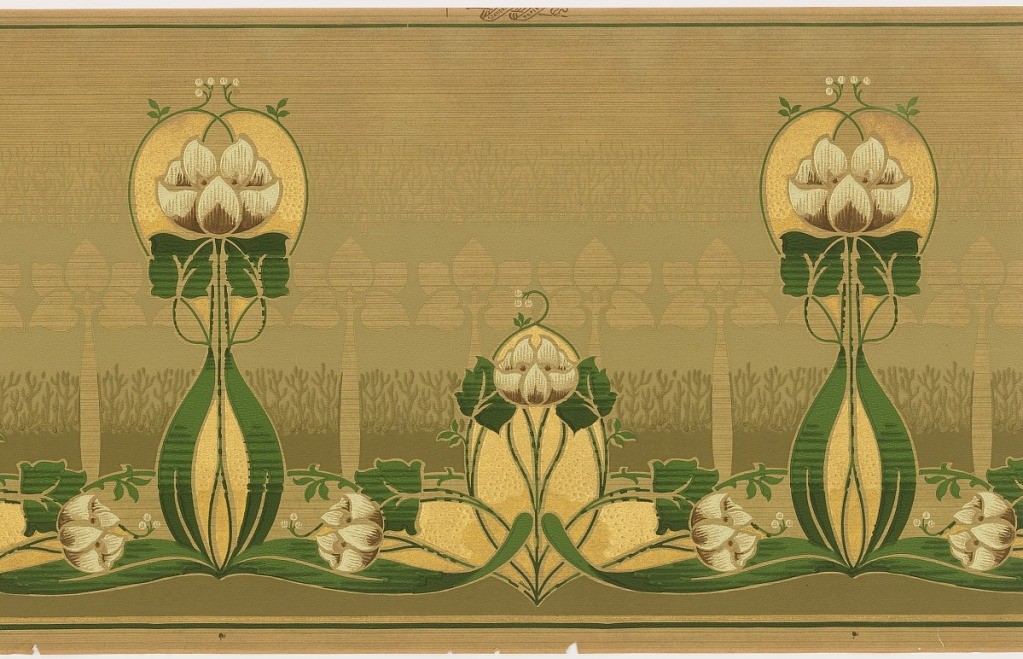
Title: Frieze
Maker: Standard Wall-Paper Company, Standard Wall-Paper Company, Sandy Hill, New York
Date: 1905–1915
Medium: Machine-printed paper
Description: Stylized tulip design, alternating between one tall and one low tulip. Printed in green, white, and metallic gold on tan ground.